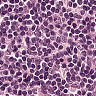
Metastatic tissue present: no